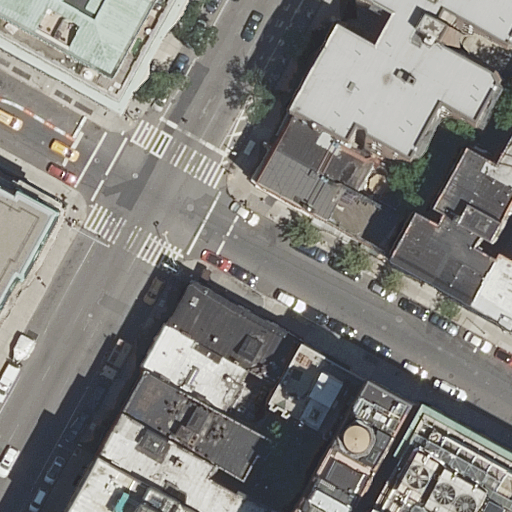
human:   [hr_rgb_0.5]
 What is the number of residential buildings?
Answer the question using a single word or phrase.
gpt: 16

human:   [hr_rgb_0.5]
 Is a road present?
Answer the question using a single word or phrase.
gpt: yes

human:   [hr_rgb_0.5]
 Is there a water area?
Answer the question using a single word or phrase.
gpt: no

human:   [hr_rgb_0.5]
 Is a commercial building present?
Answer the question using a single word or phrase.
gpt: no

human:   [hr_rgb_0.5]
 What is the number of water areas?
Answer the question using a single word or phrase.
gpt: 0

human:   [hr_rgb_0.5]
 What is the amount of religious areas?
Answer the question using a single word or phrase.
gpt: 0

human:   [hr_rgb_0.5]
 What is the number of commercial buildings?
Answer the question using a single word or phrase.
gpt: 0

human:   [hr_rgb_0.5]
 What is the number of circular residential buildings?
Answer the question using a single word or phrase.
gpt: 0

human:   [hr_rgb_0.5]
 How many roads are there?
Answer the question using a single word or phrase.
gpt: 2

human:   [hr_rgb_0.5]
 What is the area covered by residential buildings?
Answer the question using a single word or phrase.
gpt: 4188m2

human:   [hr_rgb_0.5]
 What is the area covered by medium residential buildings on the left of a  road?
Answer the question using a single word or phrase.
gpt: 750m2

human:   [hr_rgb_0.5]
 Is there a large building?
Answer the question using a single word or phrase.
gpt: yes

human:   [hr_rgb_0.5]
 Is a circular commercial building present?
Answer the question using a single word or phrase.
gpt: no

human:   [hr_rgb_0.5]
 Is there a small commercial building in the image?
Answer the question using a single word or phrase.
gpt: no

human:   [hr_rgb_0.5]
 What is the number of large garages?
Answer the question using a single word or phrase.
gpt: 0

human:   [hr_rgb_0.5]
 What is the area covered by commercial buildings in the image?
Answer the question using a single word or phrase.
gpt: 0m2

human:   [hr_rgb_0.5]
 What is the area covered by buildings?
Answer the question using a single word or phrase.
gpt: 4188m2

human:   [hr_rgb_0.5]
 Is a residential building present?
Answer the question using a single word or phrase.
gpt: yes

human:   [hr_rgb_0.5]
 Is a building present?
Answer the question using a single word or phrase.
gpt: yes

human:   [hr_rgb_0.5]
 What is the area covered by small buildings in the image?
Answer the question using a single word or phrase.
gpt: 255m2

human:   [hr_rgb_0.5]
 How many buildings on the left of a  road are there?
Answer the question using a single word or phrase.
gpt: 3

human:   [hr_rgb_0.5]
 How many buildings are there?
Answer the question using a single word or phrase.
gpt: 16

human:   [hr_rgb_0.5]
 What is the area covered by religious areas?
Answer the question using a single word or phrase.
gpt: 0m2

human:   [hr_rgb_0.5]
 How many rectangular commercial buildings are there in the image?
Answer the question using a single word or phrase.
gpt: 0

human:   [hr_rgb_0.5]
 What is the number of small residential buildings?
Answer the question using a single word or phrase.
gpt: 3

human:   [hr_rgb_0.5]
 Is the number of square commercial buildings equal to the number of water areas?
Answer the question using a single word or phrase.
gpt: yes

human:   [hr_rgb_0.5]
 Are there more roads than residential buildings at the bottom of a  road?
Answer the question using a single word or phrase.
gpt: no

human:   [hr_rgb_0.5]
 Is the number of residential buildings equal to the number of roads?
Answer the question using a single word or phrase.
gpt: no

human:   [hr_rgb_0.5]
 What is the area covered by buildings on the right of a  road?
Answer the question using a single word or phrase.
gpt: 2896m2

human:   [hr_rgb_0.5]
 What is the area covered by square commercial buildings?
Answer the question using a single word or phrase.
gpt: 0m2

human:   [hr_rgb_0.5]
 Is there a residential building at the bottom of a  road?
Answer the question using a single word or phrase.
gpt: yes

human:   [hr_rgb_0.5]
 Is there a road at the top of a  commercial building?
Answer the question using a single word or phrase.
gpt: no

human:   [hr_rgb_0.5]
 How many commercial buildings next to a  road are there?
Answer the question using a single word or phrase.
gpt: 0

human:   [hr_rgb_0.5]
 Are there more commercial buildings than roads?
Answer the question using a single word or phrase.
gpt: no

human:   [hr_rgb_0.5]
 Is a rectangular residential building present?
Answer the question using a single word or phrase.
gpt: yes

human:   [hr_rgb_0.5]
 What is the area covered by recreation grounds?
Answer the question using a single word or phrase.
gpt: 0m2

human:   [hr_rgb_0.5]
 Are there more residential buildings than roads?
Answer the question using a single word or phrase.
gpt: yes

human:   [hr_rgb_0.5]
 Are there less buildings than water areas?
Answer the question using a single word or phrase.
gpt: no

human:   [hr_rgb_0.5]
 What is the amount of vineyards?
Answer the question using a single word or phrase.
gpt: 0

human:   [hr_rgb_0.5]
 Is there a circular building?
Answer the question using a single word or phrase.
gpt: no

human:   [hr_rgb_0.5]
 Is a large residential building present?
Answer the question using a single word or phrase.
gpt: yes

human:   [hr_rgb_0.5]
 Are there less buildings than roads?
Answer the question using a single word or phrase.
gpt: no

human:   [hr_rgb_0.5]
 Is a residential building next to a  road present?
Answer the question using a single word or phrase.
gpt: yes

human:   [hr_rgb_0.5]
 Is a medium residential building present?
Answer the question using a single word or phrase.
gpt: yes

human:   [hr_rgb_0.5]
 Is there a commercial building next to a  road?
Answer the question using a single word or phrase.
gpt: no

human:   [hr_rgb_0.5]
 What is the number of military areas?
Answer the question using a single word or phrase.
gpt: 0

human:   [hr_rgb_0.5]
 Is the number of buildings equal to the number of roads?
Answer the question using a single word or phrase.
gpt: no

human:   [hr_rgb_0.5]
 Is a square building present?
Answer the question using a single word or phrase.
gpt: no

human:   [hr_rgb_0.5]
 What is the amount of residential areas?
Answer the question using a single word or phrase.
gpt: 0

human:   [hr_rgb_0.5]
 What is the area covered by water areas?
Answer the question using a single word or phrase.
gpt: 0m2

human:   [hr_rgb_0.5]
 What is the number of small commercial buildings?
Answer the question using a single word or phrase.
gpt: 0

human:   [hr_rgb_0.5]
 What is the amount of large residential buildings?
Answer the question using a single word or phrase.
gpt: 1

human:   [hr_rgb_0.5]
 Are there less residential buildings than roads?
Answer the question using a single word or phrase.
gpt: no

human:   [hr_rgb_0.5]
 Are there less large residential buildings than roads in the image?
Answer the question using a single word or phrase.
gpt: yes

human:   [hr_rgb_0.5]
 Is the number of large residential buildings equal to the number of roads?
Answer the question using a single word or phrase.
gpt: no

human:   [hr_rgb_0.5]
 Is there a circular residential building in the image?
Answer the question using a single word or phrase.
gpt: no

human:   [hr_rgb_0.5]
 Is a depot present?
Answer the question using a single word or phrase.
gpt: no

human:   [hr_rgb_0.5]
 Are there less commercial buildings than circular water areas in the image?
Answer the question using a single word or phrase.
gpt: no

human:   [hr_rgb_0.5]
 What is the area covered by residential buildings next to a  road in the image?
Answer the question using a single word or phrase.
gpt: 4188m2

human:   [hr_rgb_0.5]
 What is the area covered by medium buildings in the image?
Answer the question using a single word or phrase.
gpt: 3126m2

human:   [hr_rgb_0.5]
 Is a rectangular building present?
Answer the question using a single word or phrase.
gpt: yes

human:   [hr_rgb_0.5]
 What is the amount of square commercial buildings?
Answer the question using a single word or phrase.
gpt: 0

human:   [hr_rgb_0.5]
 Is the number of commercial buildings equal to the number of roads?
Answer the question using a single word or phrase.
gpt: no

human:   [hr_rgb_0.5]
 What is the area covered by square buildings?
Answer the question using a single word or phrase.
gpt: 0m2